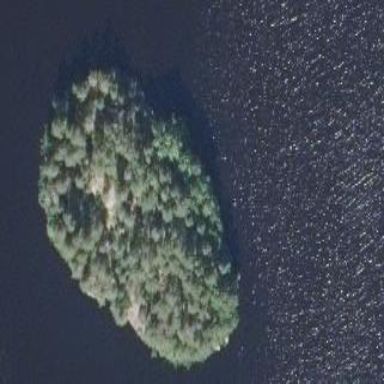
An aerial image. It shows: Islet covered with woodland.